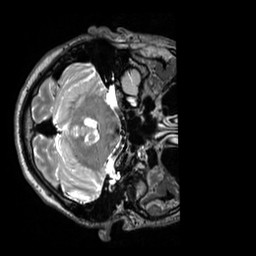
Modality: T2w
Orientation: axial
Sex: male
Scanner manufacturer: siemens
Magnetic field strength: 3 T
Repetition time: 3.2 s
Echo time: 0.409 s